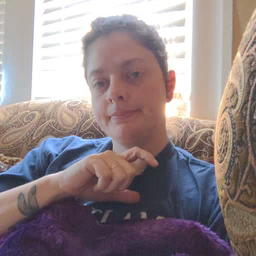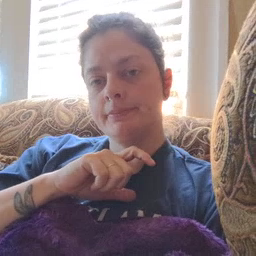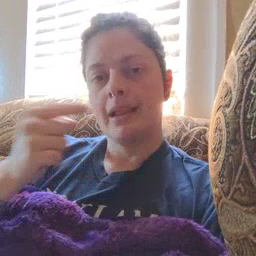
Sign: owie